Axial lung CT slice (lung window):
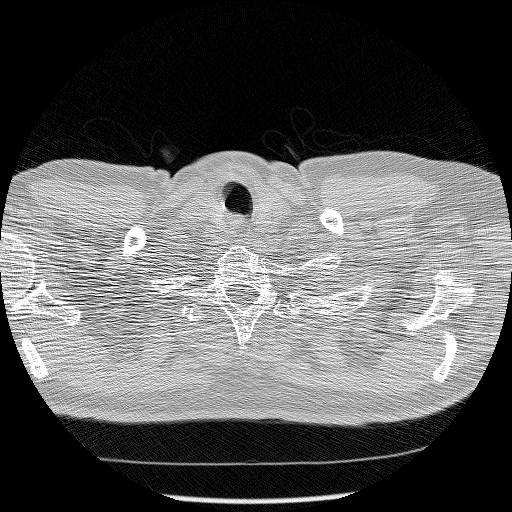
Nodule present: no